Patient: sex F, age 60
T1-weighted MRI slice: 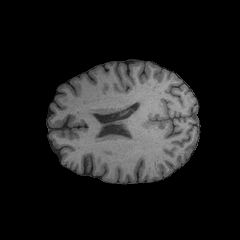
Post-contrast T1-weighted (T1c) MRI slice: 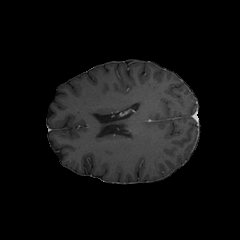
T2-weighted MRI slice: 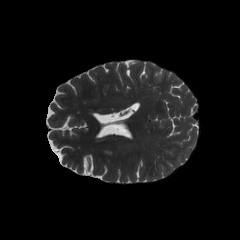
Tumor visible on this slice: no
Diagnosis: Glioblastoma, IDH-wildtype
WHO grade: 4